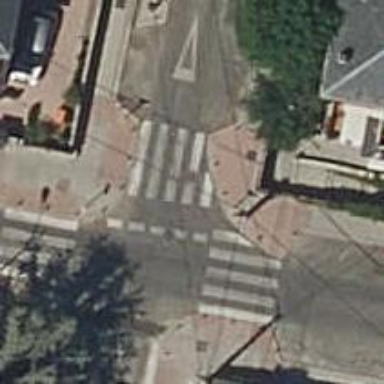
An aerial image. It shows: Crossing with traffic signals.